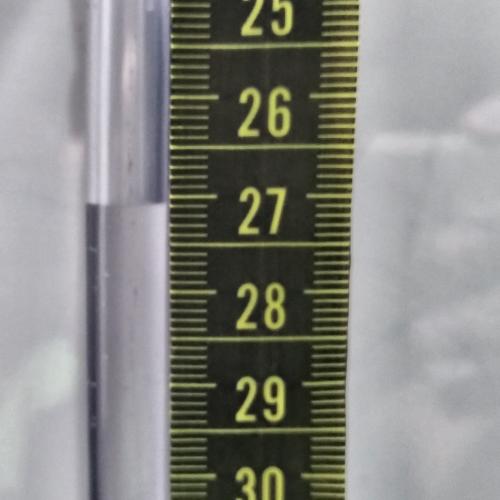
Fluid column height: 27.1 cm